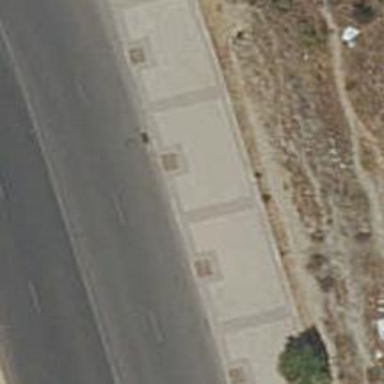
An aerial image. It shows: Kerb barrier.